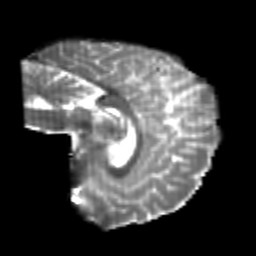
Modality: T2w
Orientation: sagittal
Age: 20
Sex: female
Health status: healthy
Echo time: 0.074 s